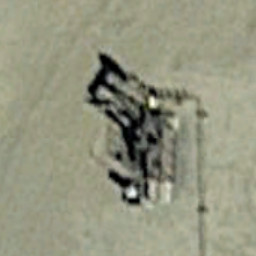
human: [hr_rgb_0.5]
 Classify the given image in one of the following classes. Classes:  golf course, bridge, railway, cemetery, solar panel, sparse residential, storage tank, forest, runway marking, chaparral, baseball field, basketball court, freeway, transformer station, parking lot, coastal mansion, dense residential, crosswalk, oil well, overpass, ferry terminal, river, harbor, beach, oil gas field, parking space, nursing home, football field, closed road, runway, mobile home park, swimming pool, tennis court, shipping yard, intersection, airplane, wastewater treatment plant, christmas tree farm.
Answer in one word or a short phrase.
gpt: oil well